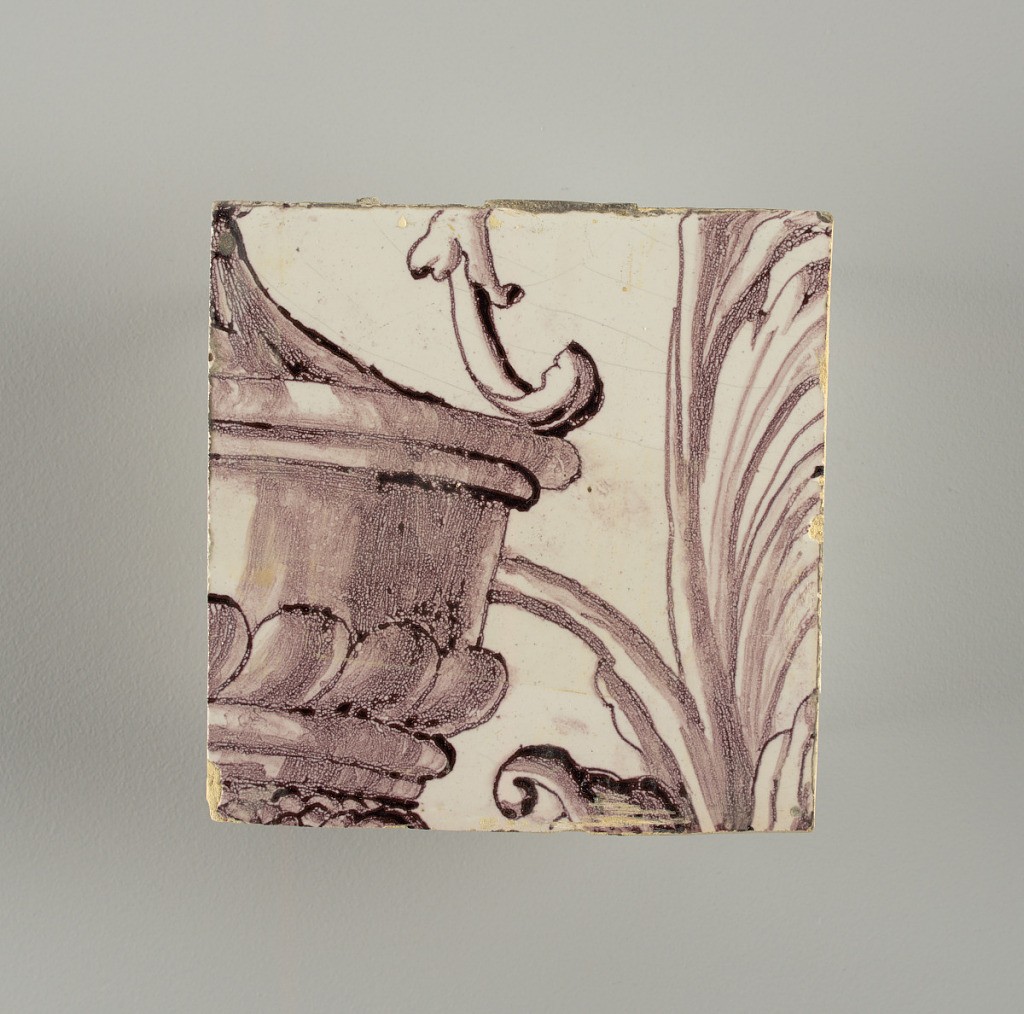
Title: Wall facing
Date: ca. 1725
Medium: Tin-glazed earthenware, underglaze
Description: Horizontal rectangle.  Thirty-seven tiles wide and twenty-one high with opening for door or window nineteen and one-half tiles high and twelve wide.  To left and right of opening, centered canopy above. Left, woman representing Hope, right, a sculputure urn.  Centered above opening, a mascaron.  Arabesque design of foliage.